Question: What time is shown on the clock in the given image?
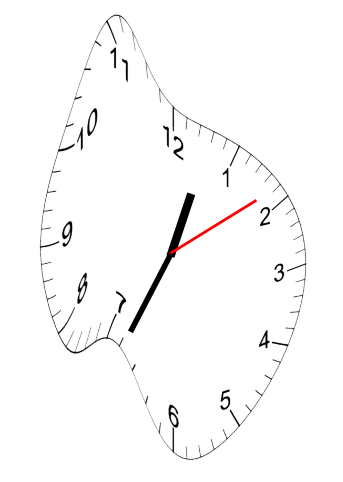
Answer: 12:34:09